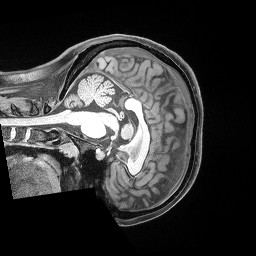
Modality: T1w
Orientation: sagittal
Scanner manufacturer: siemens
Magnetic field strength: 3 T
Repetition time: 2.53 s
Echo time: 0.00169 s